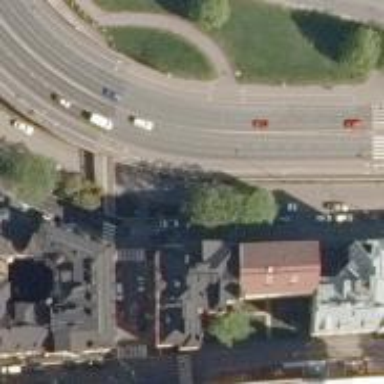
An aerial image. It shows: Tunnel entrance.